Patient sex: M
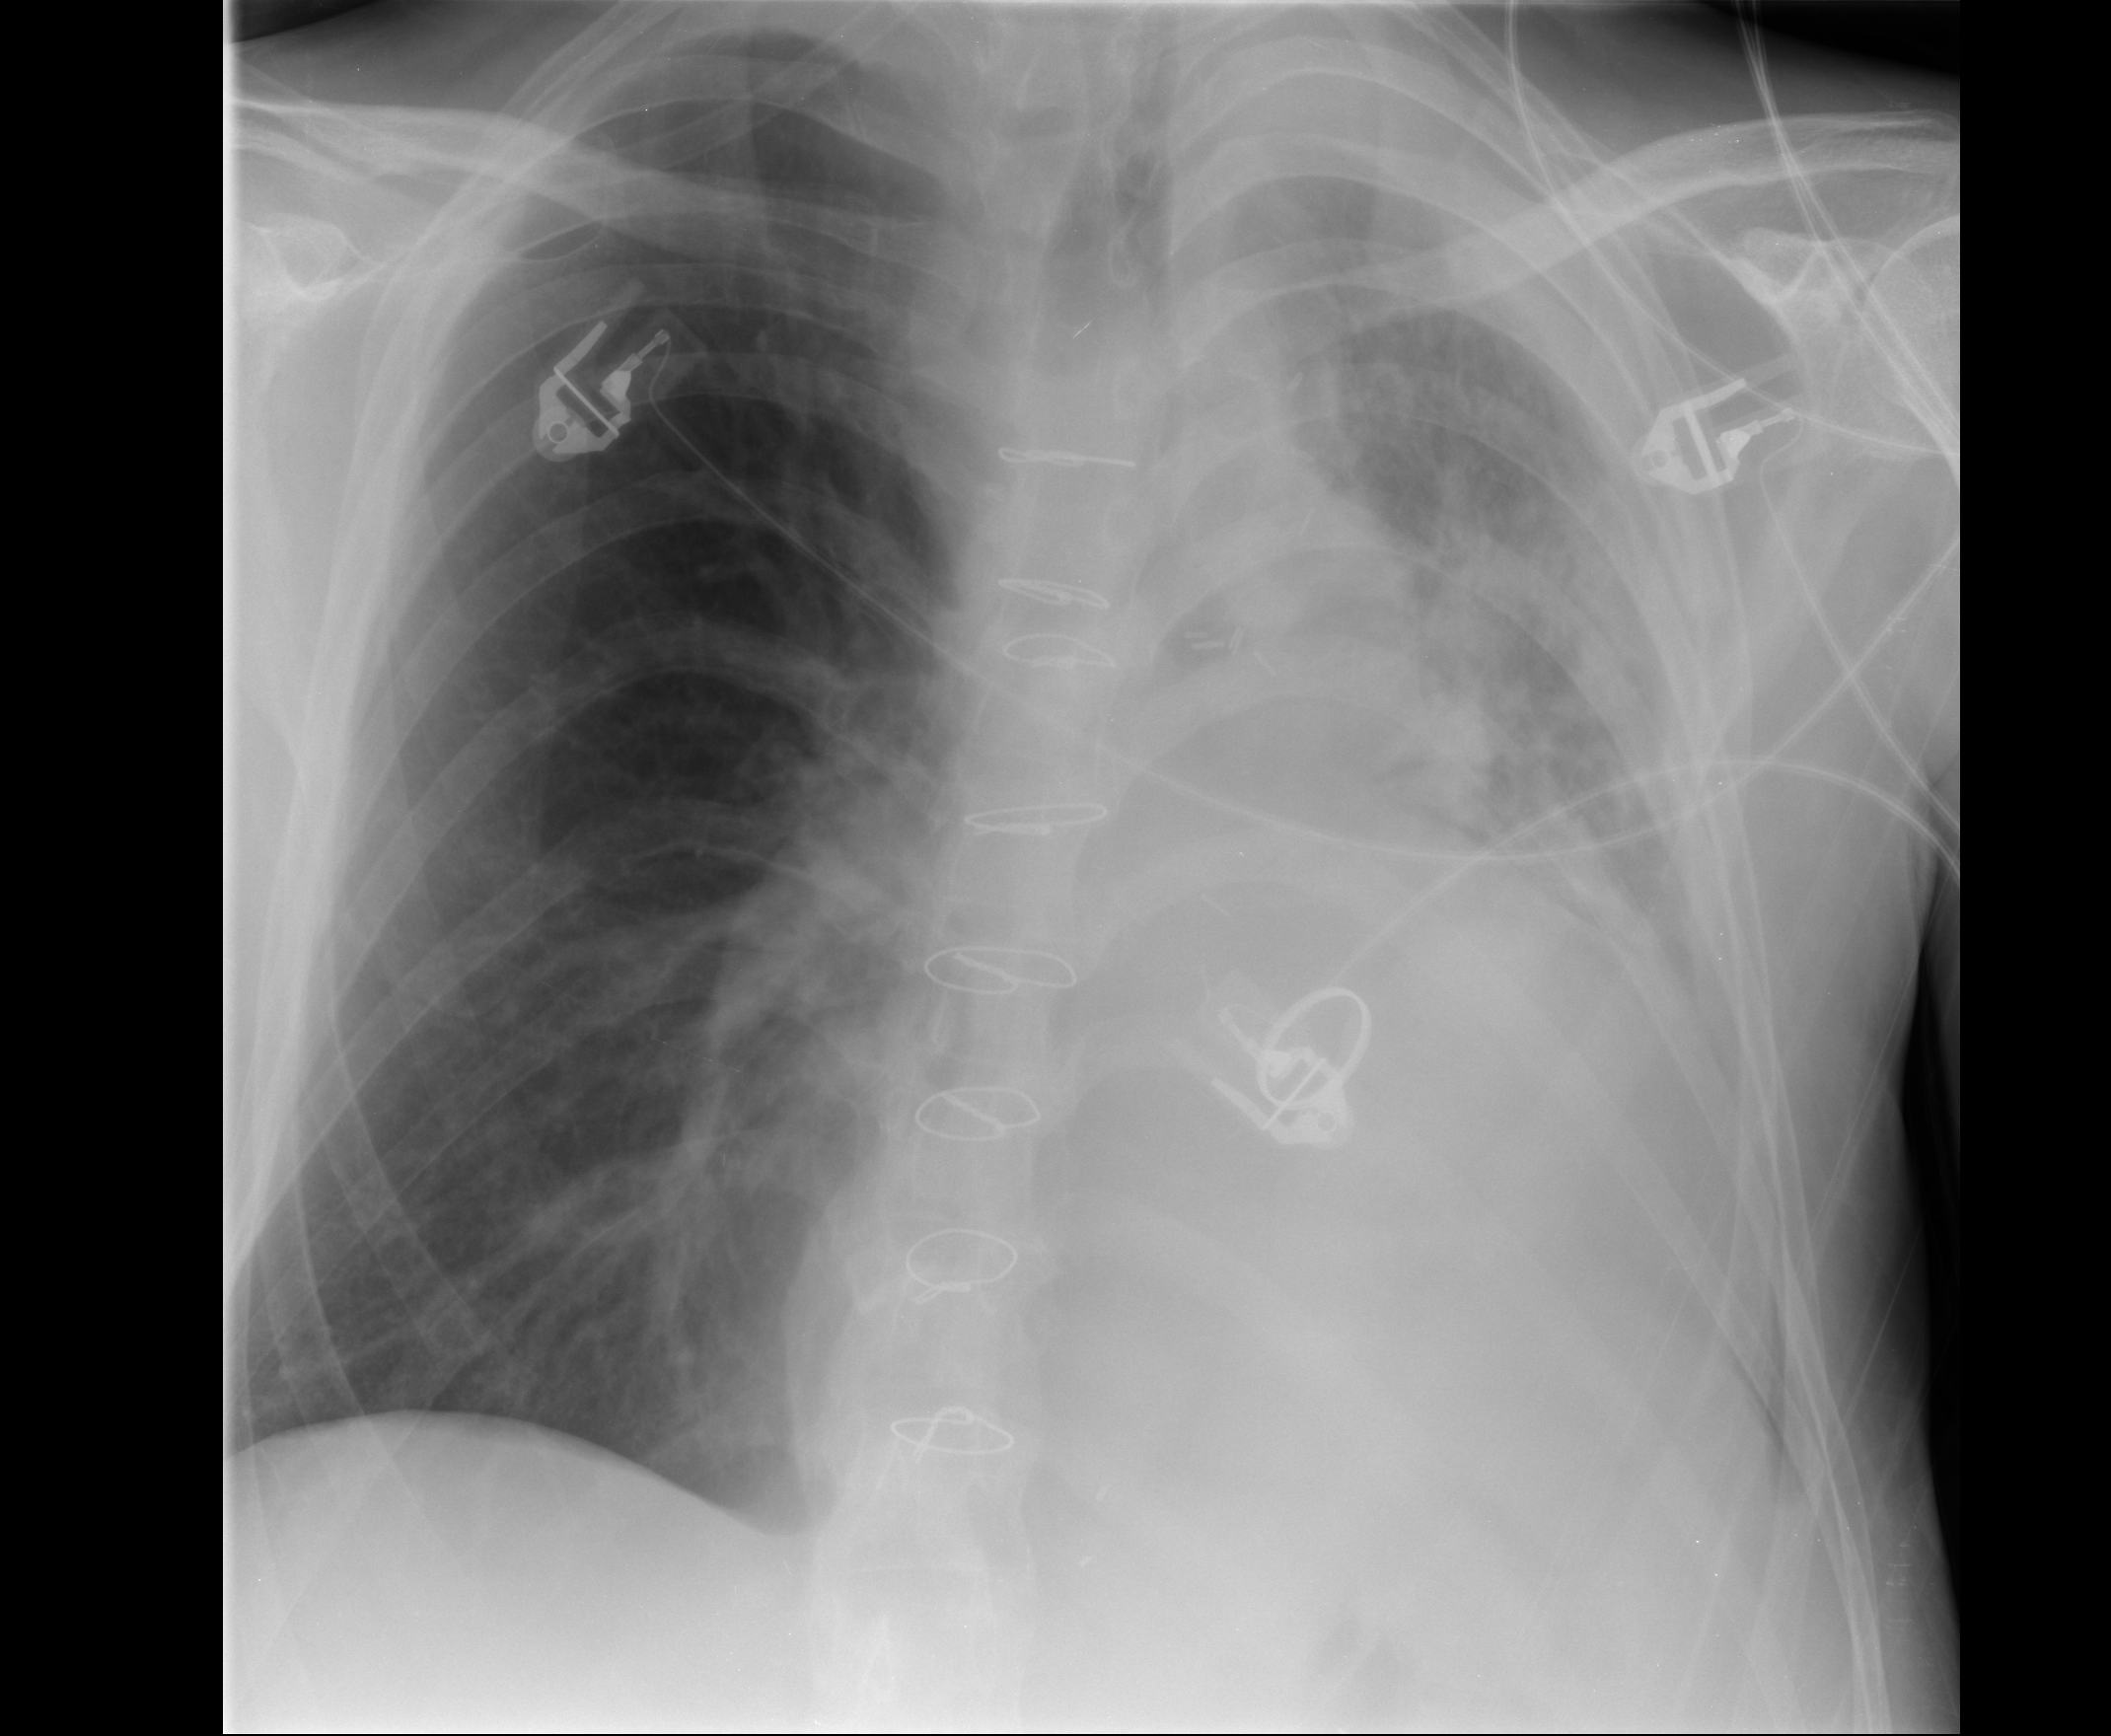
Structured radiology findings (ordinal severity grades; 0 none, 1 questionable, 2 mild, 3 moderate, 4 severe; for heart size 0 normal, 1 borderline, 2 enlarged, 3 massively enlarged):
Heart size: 3
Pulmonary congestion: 2
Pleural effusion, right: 0
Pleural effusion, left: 3
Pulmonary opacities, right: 0
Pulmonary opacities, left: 2
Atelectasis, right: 2
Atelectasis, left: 3